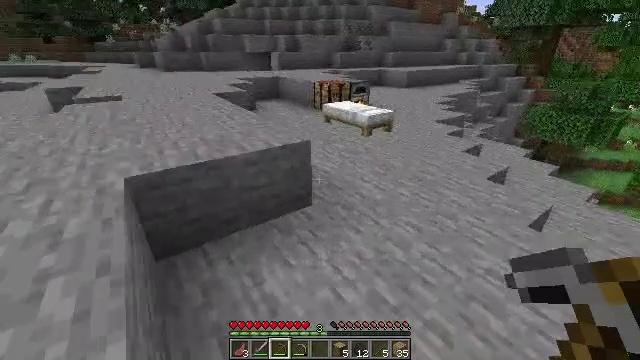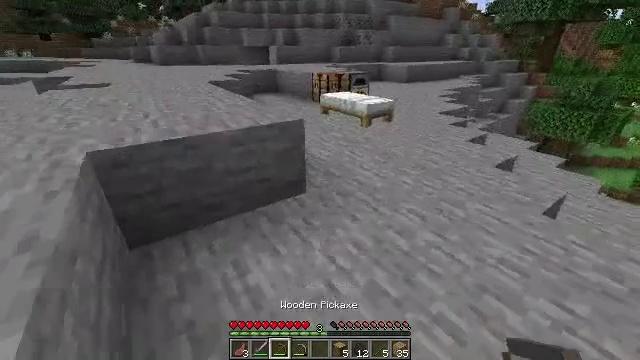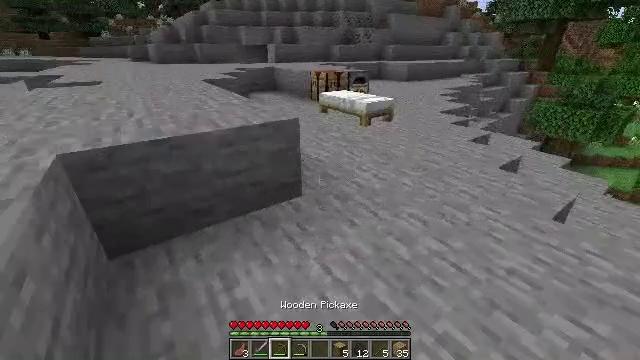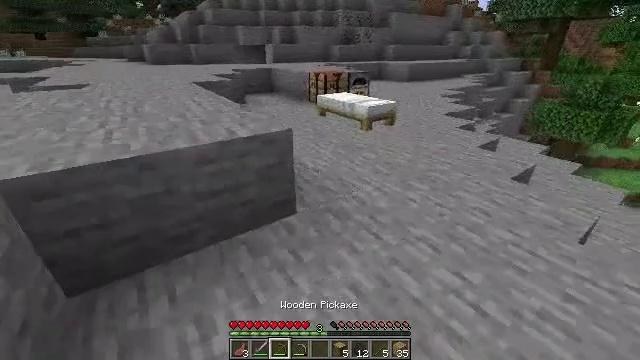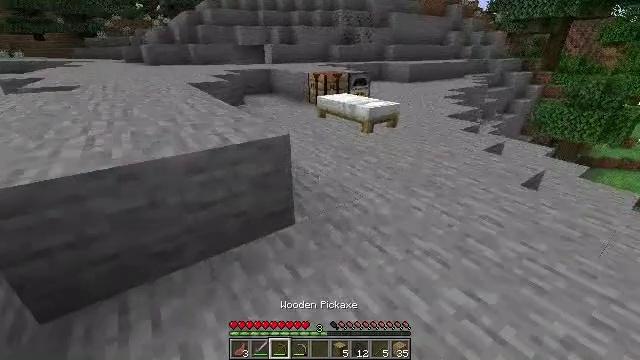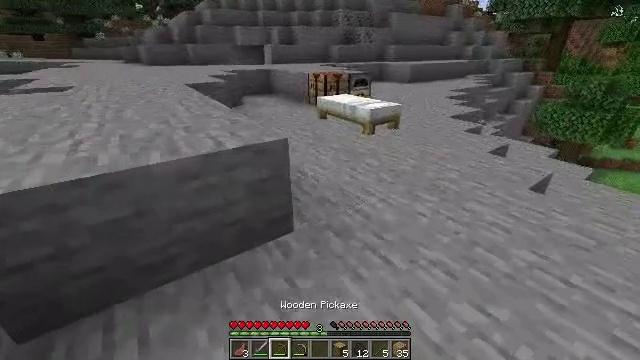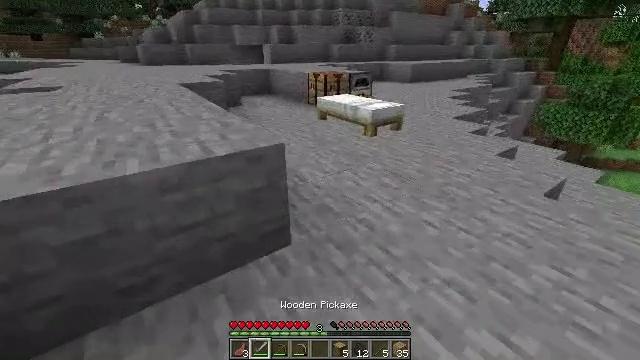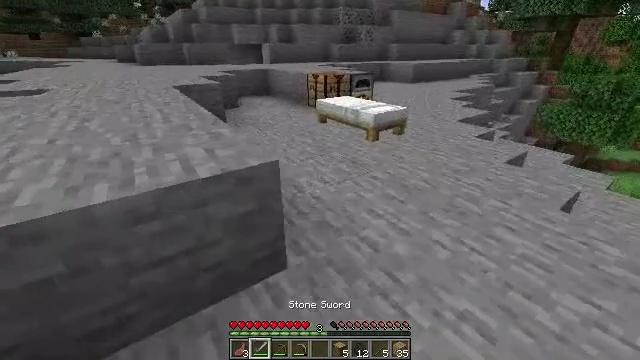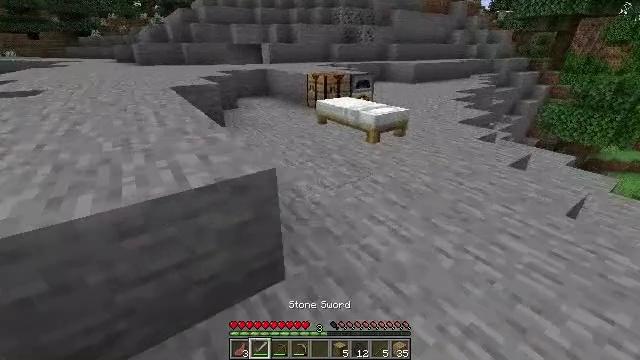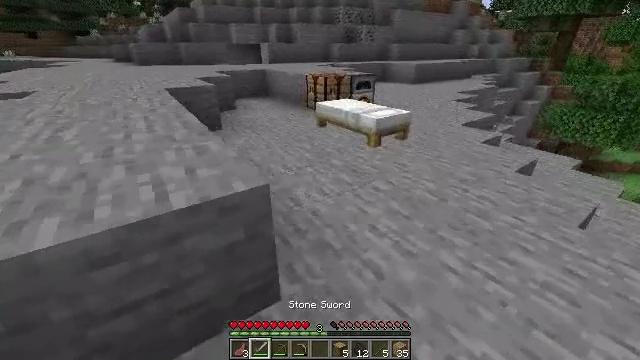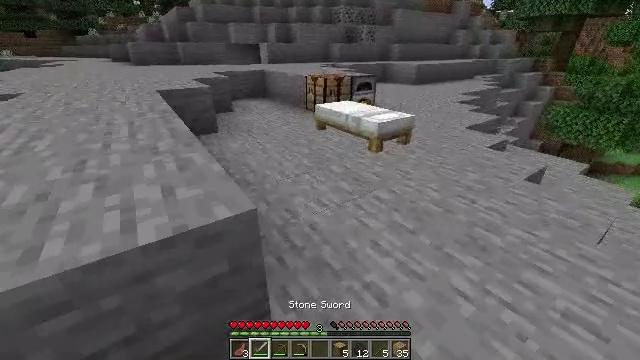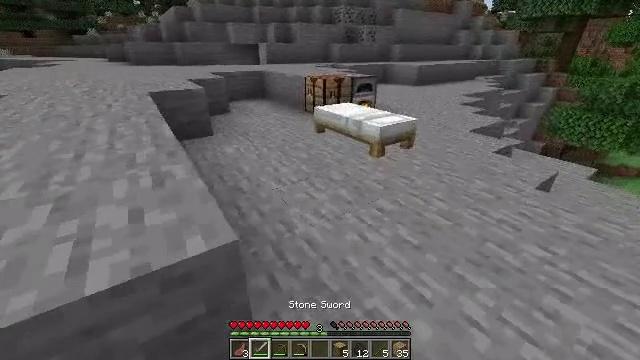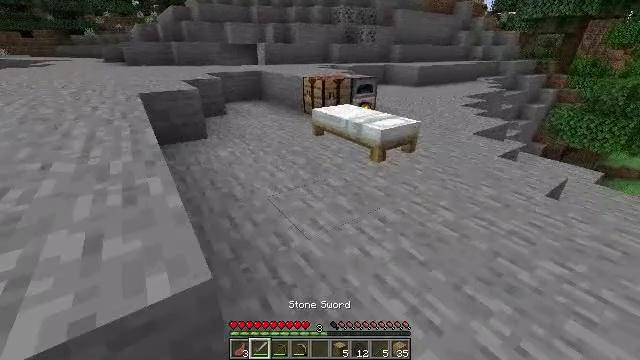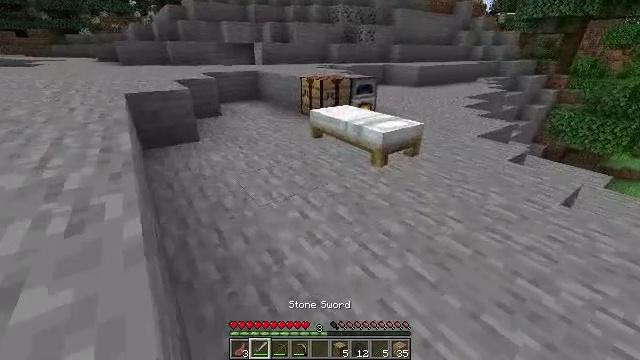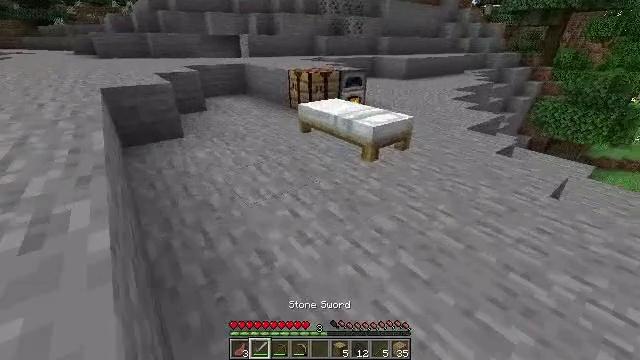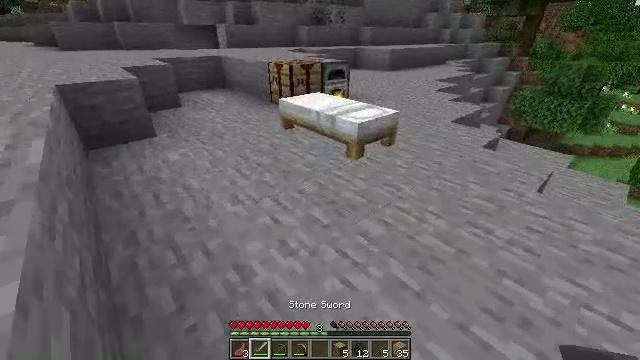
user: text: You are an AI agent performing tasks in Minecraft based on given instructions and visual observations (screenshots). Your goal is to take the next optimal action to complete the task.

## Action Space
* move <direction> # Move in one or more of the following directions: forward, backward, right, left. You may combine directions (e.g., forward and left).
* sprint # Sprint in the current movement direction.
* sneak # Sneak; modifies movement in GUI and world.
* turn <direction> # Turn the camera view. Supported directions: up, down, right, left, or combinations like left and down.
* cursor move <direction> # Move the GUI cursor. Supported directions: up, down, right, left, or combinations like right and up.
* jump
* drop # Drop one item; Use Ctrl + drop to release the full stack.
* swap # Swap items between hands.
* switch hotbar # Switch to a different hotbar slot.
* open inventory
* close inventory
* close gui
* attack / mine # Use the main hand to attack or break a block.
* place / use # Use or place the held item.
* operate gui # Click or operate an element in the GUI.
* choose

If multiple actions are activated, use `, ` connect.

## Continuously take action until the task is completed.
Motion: motion action
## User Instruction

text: Break the white bed to relocate it.
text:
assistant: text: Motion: move forward, switch to hotbar 3
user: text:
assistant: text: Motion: move forward, switch to hotbar 3
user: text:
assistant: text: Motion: move forward, switch to hotbar 3
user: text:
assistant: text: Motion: move forward
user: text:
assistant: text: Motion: move forward
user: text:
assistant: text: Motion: move forward, switch to hotbar 2
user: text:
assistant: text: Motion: move forward, switch to hotbar 2
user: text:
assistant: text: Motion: move forward, switch to hotbar 2
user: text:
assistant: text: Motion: move forward, switch to hotbar 2
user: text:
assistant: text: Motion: move forward, switch to hotbar 2
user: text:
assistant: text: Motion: move forward
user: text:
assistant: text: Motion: move forward
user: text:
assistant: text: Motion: move forward
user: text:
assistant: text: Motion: move forward, turn right and down
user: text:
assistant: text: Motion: move forward, turn right and down
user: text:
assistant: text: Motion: turn right
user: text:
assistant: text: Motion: no_op
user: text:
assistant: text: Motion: no_op
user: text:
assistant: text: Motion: open inventory
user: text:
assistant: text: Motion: open inventory
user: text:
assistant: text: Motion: open inventory
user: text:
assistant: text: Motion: no_op
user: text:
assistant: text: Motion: no_op
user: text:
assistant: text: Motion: no_op
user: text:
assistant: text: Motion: no_op
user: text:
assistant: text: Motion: cursor move right and down
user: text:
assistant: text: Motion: cursor move right and down
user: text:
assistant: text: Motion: cursor move right and down
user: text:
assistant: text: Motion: cursor move right and down
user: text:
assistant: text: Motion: no_op